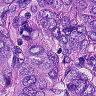
Metastatic tissue present: yes